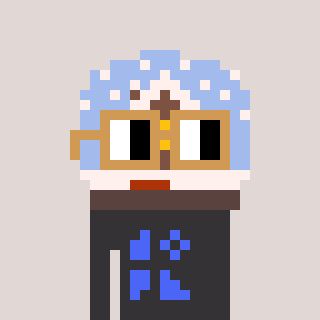
a pixel art character with square brown glasses, a snow globe-shaped head and a grayscale-colored body on a warm background